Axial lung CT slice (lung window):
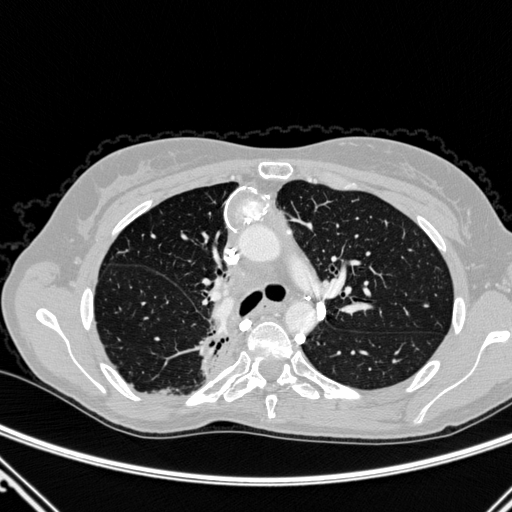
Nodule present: no